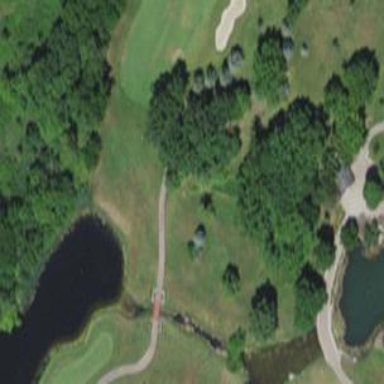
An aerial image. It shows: Path for both road and golf.